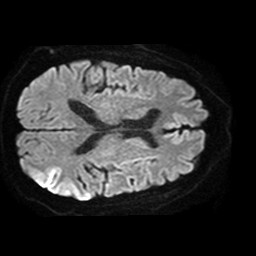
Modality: TRACE
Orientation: axial
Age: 48
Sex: male
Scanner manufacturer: philips
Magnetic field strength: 1.5 T
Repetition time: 3.499 s
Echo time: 0.09257 s